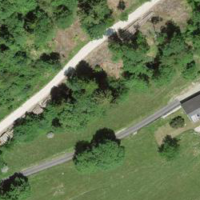
EUNIS habitat code: 24
Species observed at this site:
Orchis mascula